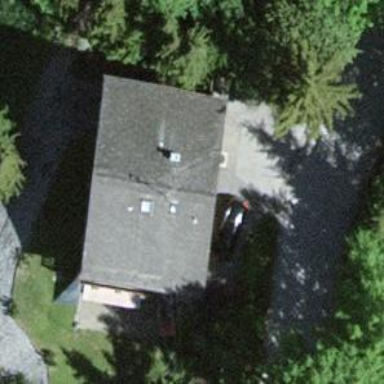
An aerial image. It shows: Simple house.